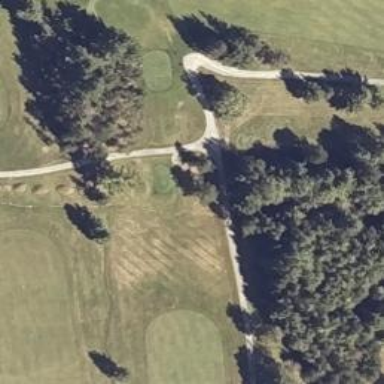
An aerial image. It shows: Path for both road and golf.